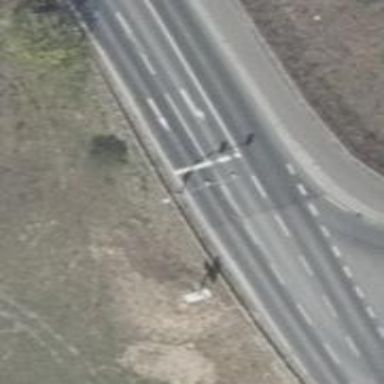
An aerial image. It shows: Road with traffic signals.